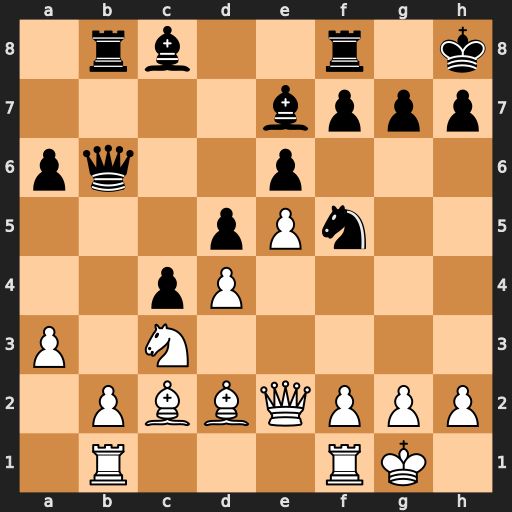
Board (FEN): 1rb2r1k/4bppp/pq2p3/3pPn2/2pP4/P1N5/1PBBQPPP/1R3RK1
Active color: w
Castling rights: -
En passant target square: -
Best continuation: Bxf5 exf5 Nxd5